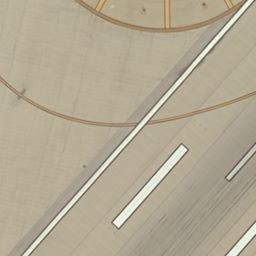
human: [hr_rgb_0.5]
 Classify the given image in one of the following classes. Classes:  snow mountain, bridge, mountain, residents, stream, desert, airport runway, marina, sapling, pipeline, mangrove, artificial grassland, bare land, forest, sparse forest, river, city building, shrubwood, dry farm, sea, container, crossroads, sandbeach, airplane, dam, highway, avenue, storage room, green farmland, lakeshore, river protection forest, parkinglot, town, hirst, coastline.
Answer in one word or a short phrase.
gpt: airport runway